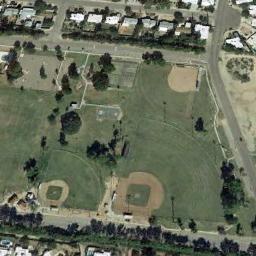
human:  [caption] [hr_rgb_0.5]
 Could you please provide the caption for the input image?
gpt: Three baseball diamonds of different sizes on the lawn with some trees and the residential area around them .

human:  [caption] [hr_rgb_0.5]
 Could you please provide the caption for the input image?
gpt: Three baseball diamonds are surrounded by many buildings and trees .

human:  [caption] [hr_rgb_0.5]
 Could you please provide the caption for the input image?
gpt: There are three baseball diamonds in the grass surrounded by the houses .

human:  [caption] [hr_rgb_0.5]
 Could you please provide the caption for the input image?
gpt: There is a lot of vegetation near the baseball field .

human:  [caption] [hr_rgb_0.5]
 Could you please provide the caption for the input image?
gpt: Many buildings are next to  the baseball diamonds .